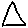
Label: triangle